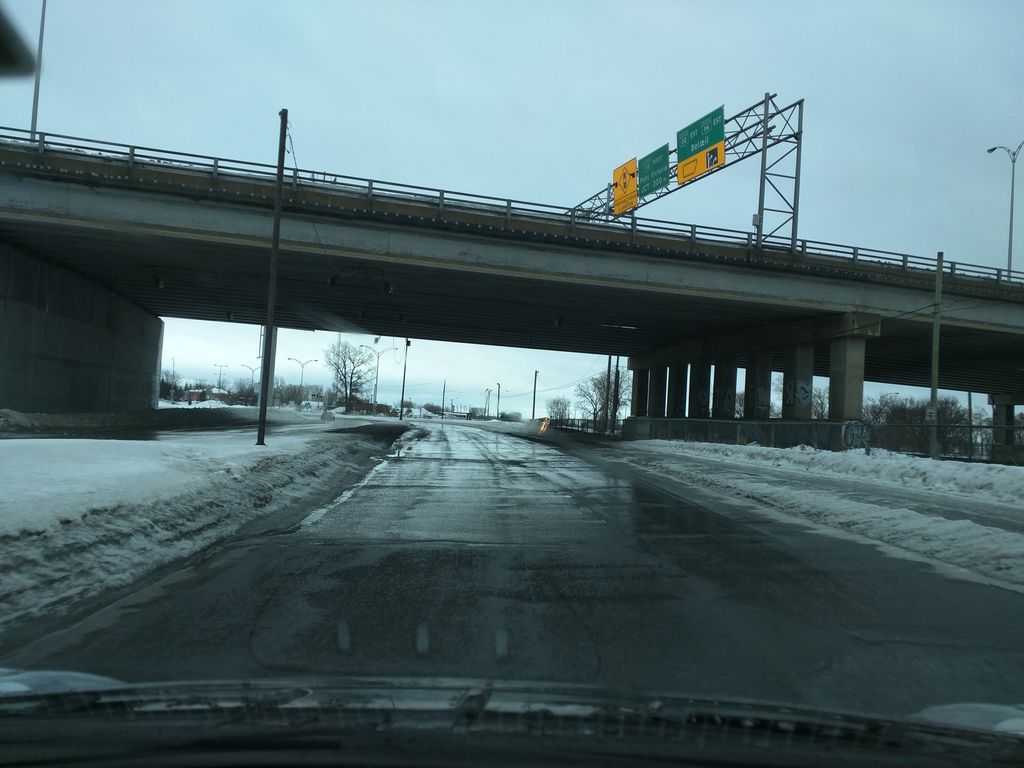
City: montreal